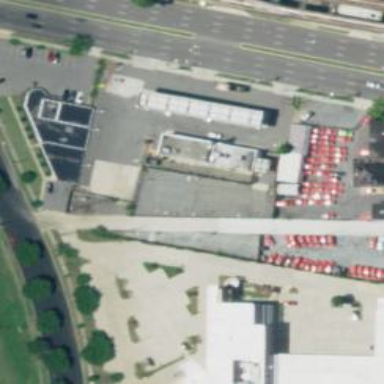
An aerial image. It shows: Car rental service.